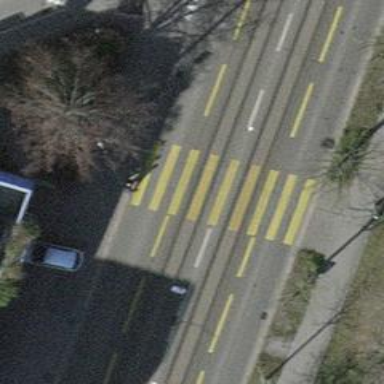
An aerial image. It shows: Uncontrolled zebra crossing with notable zebra markings.